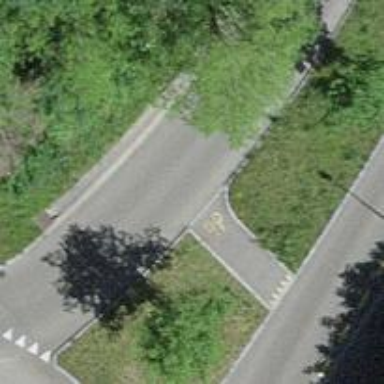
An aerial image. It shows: Tertiary road with asphalt surface.